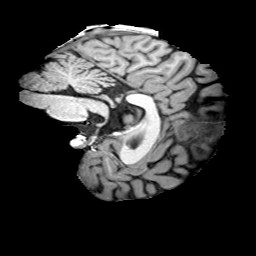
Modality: T1w
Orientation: sagittal
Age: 23
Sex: male
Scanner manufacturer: siemens
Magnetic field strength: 3 T
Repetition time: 2 s
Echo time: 0.0024 s